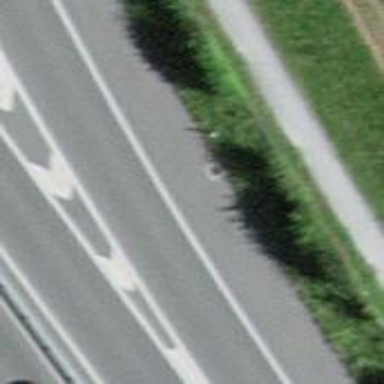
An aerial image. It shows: Trunk link highway.